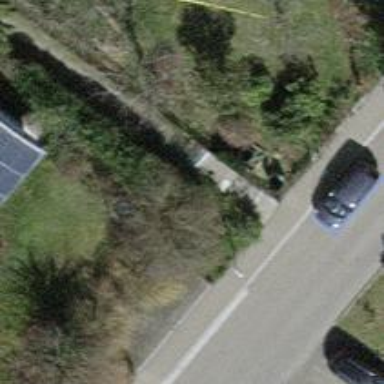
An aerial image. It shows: Paved road with steps.